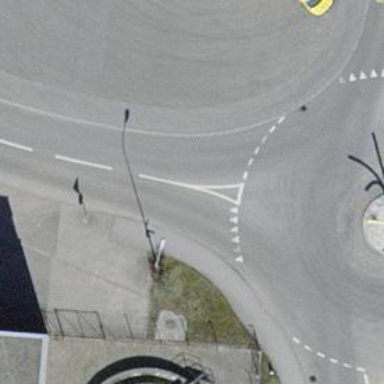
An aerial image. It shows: Zebra crossing on the road.